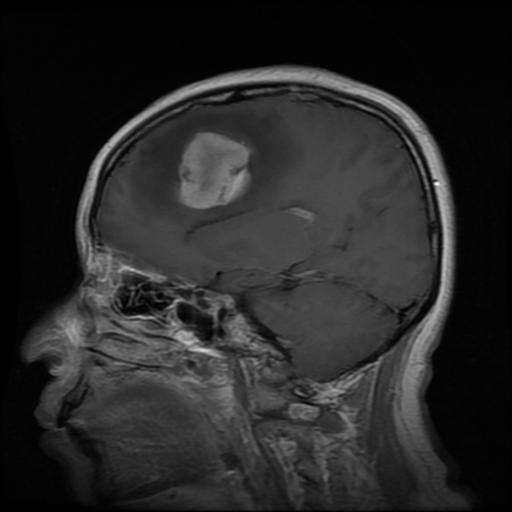
Label: meningioma